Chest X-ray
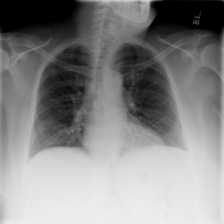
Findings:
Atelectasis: negative
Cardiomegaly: negative
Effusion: negative
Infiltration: negative
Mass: negative
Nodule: negative
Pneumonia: negative
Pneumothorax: negative
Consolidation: negative
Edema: negative
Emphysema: negative
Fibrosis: negative
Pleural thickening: negative
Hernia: negative